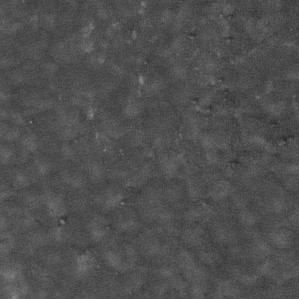
Label: frost